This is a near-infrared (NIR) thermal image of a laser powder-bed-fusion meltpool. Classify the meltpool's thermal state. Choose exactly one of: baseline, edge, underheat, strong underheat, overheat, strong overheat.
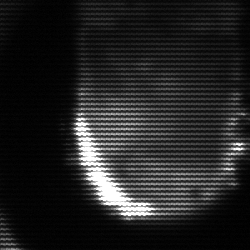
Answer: baseline